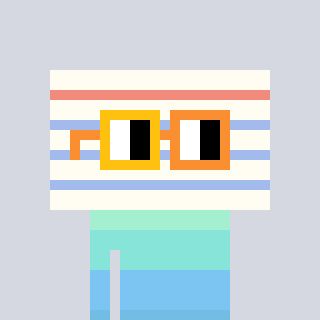
a pixel art character with square yellow and orange glasses, a empty notebook page-shaped head and a hotbrown-colored body on a cool background